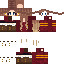
A female human skin with medium skin, wearing blonde long hair dressed in a red hoodie and red pants, featuring a closed mouth.